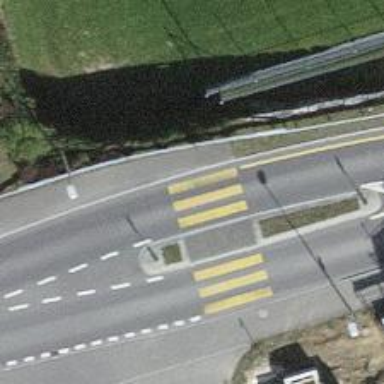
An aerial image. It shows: Uncontrolled zebra crossing with central island. The crossing is marked with zebra stripes.